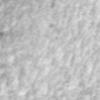
Label: no_change